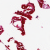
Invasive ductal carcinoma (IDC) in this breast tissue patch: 0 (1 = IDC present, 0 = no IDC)